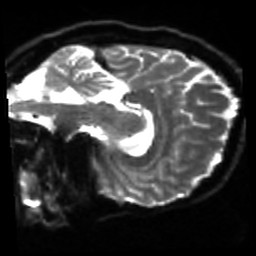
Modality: sbref
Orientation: sagittal
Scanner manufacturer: siemens
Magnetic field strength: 3 T
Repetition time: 4 s
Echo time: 0.0594 s